Field crop: maize
Growth stage: 2
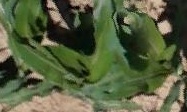
Species: maize